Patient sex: M
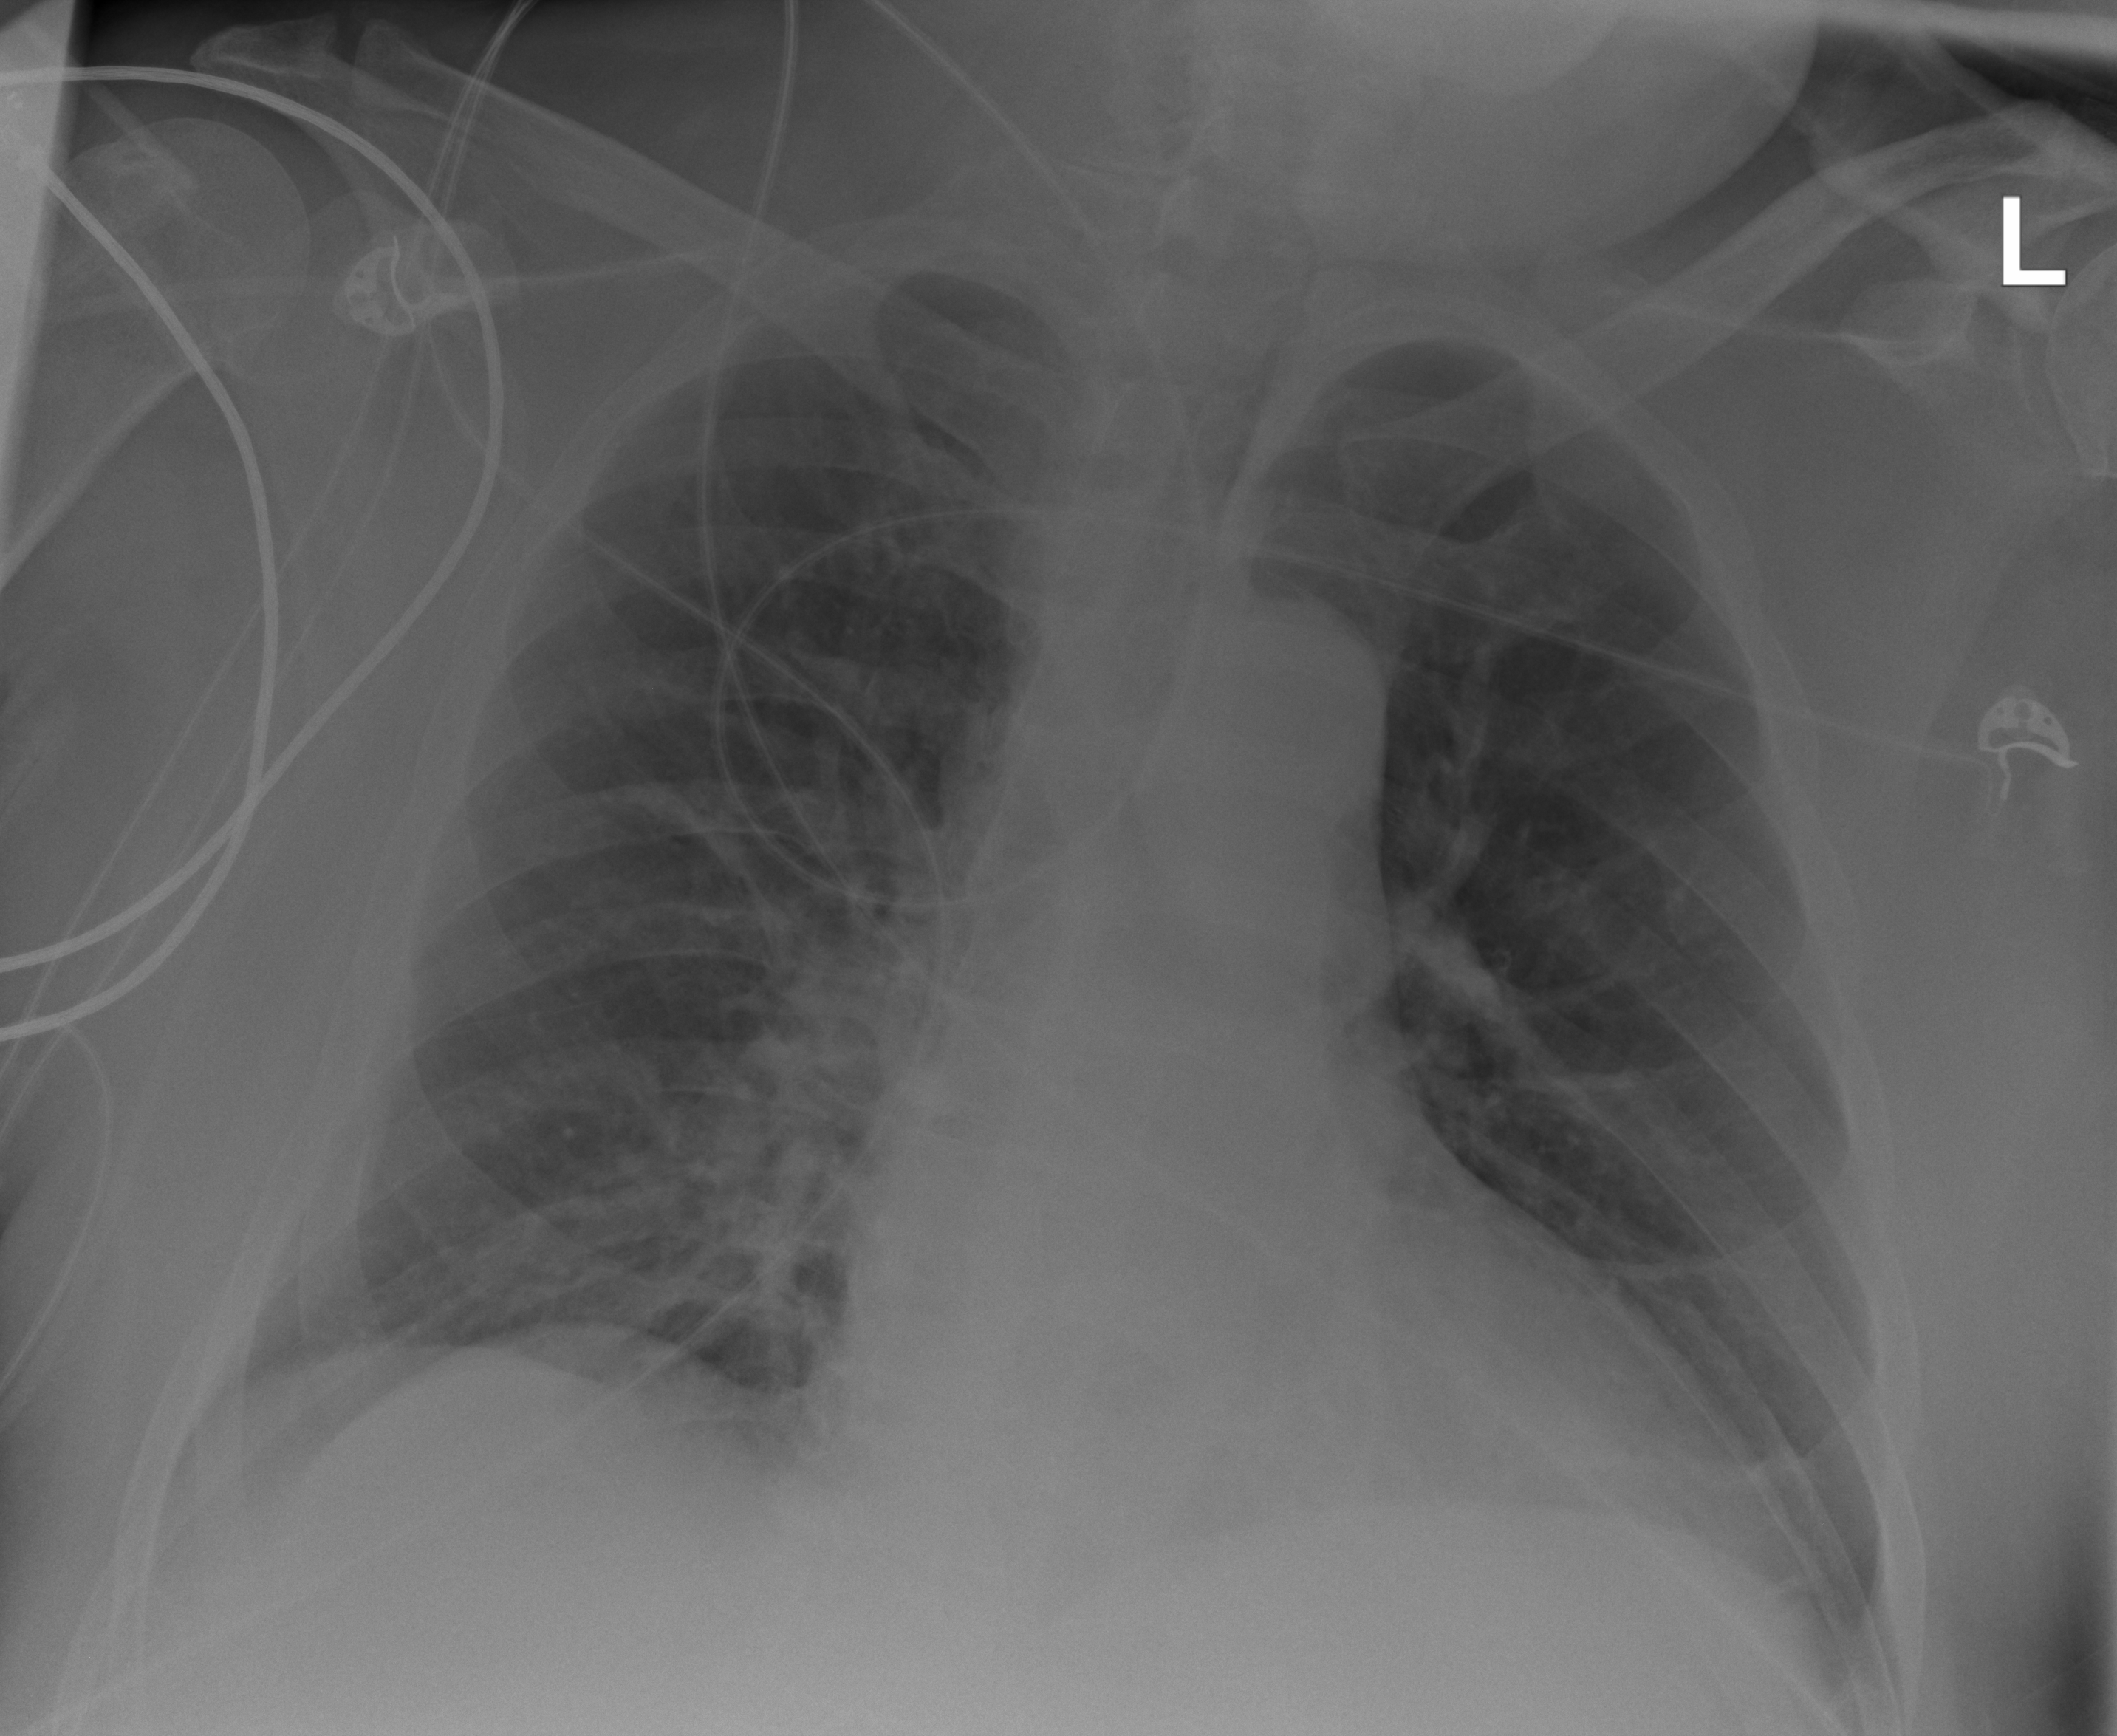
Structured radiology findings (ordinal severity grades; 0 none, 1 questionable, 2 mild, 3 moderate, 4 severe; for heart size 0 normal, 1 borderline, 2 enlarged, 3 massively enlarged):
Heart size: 1
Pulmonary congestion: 0
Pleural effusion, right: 0
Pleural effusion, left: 1
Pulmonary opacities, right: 2
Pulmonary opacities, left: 0
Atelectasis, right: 2
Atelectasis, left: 2